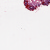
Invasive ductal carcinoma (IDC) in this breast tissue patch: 0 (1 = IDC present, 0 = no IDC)